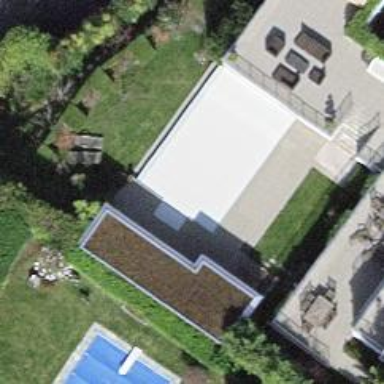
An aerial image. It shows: Swimming pool located in leisure land.